Interaction volume radius: 5 \u00c5
Interaction volume height: 15 \u00c5
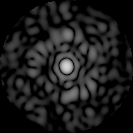
Disorder parameter: 0.7878